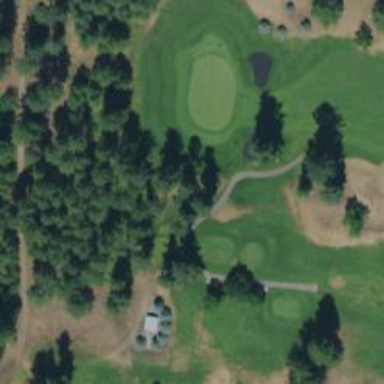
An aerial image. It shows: Golf tee.